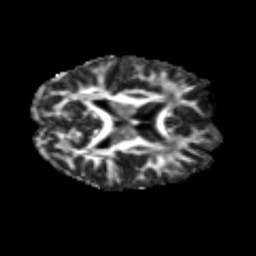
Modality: FA
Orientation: axial
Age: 19
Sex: female
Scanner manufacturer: siemens
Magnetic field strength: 3 T
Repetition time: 3.5 s
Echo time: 0.125 s